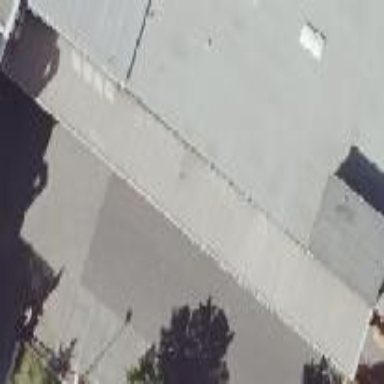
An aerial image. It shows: View of roof of building.